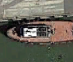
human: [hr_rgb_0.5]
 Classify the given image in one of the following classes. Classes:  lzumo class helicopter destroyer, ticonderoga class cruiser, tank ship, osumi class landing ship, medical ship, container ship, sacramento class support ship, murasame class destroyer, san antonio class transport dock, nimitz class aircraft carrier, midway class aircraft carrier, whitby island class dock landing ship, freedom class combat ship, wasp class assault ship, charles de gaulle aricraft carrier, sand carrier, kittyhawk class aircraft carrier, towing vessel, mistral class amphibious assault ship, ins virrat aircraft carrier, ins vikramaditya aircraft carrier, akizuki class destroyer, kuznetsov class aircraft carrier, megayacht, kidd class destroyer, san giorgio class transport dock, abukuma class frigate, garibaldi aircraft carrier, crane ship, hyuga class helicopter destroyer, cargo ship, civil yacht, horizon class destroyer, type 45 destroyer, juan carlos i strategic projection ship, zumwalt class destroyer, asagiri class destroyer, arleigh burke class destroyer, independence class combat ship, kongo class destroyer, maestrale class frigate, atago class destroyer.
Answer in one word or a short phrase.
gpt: Towing vessel